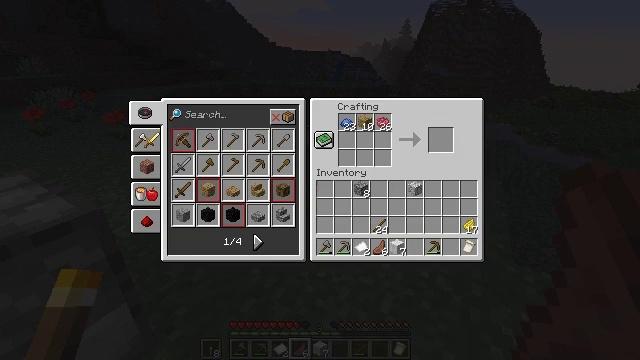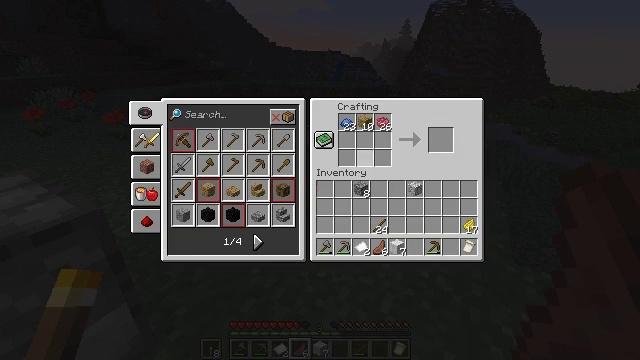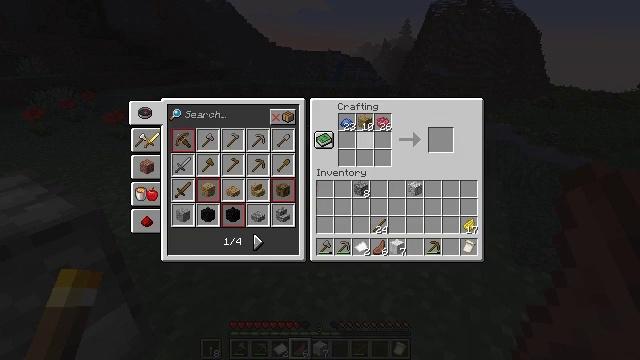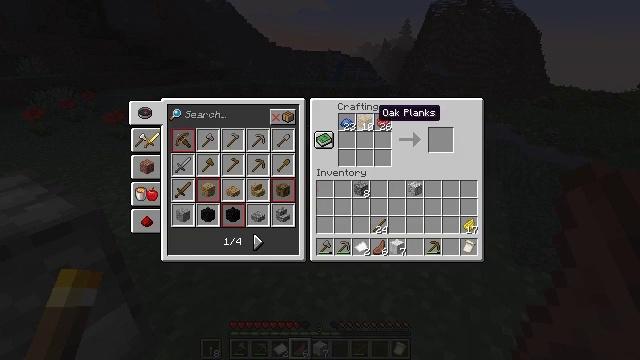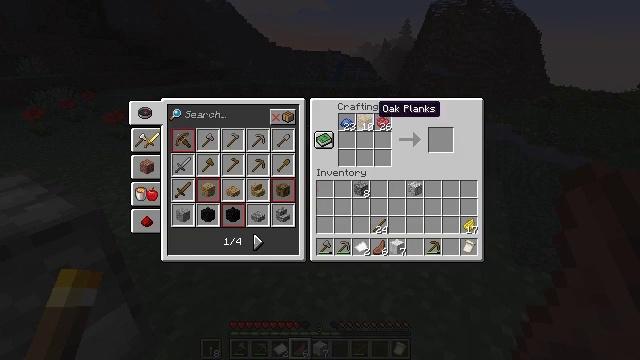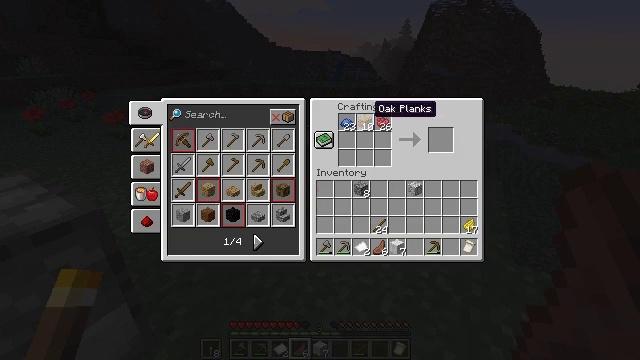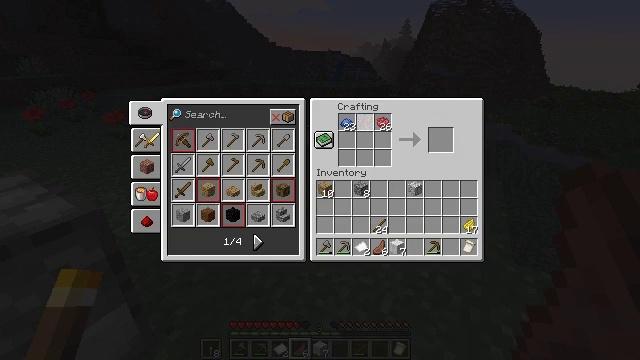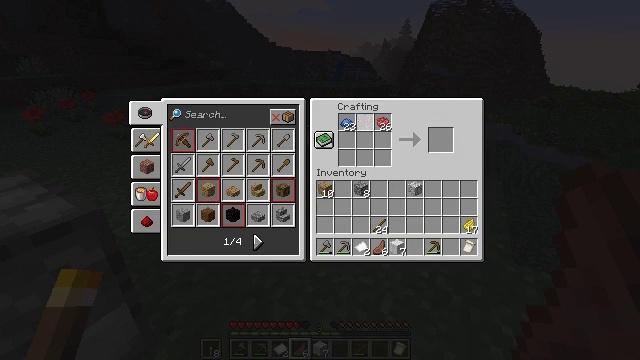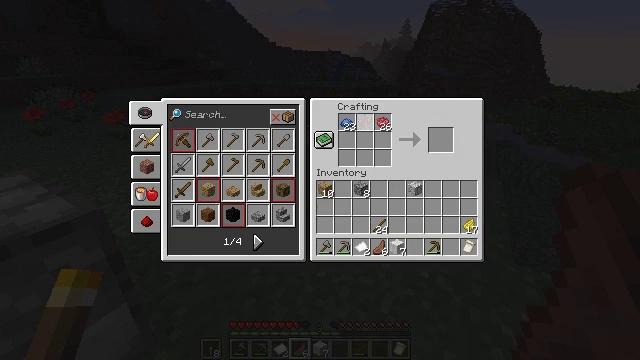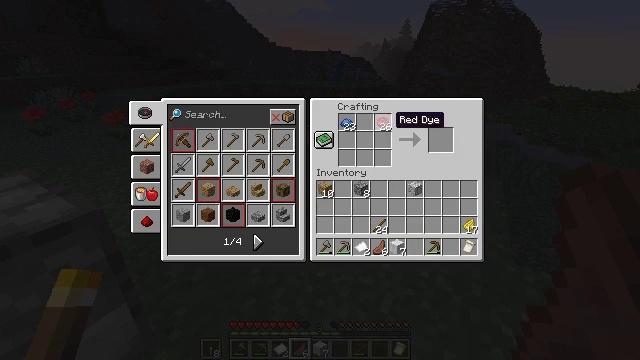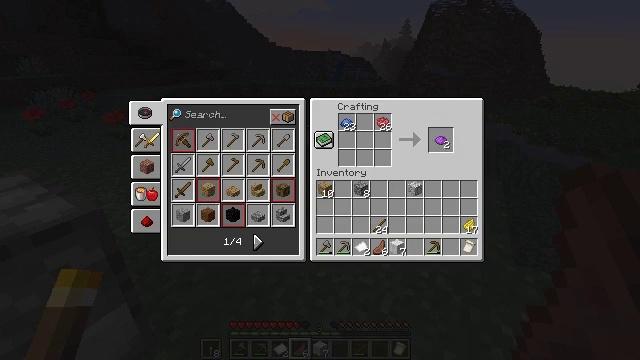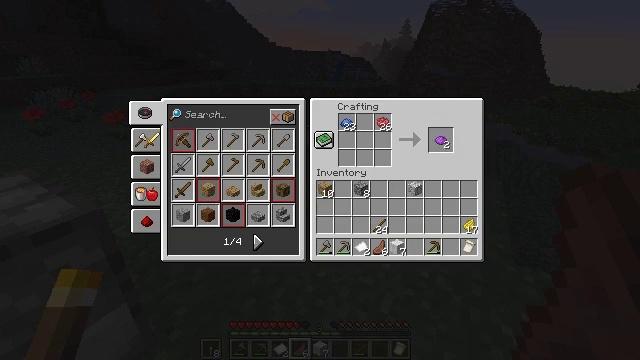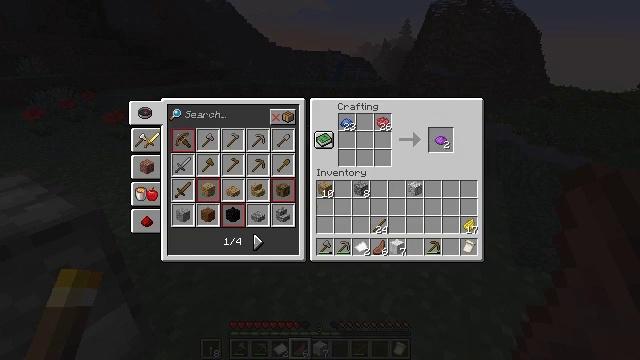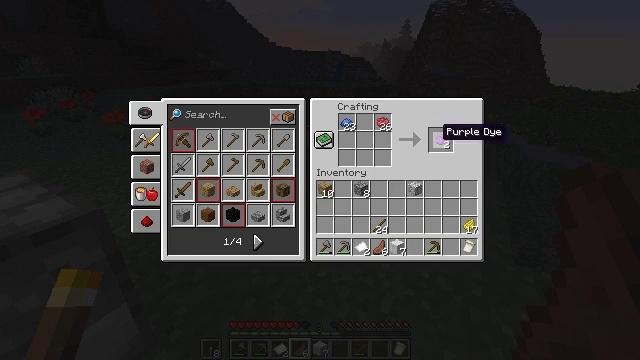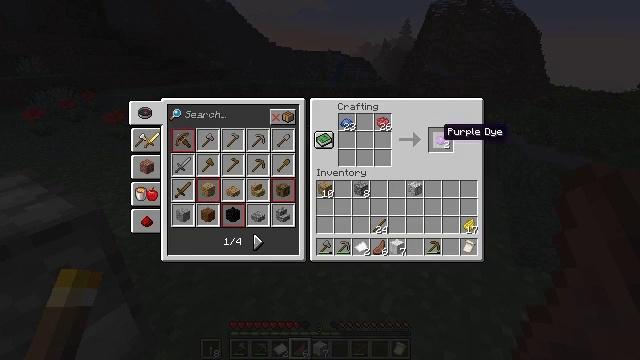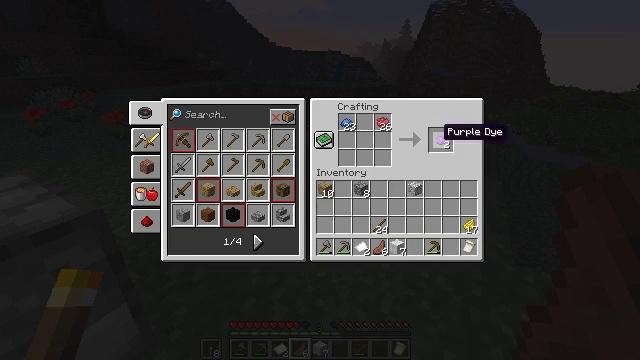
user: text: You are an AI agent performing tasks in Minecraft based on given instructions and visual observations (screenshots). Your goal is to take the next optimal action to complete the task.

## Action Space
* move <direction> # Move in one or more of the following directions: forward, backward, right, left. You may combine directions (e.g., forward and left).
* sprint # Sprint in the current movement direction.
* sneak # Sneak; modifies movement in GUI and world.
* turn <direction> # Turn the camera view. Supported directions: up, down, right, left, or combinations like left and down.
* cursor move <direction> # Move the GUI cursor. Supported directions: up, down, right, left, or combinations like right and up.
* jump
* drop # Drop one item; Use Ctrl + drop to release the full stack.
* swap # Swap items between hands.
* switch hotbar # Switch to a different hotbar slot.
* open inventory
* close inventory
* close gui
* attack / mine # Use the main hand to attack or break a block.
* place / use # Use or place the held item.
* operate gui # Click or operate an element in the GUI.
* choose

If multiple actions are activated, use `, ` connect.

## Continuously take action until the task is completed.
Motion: motion action
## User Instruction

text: Use the crafting grid to make purple dye.
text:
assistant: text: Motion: sneak, cursor move right and up
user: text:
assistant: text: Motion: sneak, cursor move up
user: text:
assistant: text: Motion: sneak, cursor move up
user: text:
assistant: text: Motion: sneak
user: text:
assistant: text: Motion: sneak
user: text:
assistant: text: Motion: sneak, operate gui
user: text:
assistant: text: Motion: sneak, operate gui
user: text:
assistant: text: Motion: sneak, operate gui
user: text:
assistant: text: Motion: sneak, cursor move right and down
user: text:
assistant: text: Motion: sneak, cursor move right and down
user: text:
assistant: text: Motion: sneak
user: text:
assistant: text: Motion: sneak
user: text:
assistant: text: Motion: sneak, cursor move right
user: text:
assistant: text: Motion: sneak
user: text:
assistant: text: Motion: sneak
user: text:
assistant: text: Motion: sneak
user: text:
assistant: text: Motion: sneak, operate gui
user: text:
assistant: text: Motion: sneak, operate gui
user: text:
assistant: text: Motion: sneak
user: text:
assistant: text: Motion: sneak
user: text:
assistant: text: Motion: no_op
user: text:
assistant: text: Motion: no_op